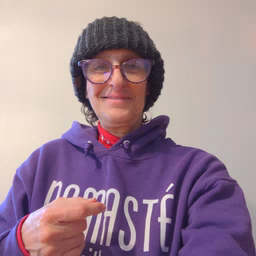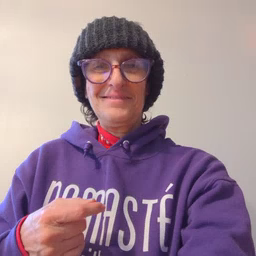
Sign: clown